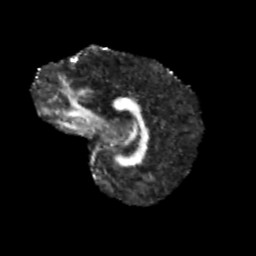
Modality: FA
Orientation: sagittal
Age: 11
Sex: male
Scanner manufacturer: siemens
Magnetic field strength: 3 T
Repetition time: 3.8 s
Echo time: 0.07 s